Question: Iam using this modal with bootstrap:
'''
<div class="modal" id="contact-update-view">
<div class="modal-dialog">
<div class="modal-content">
<div class="modal-header">
<button type="button" class="close" data-dismiss="modal" aria-label="Close"><span aria-hidden="true">&times;</span></button>
<h4 class="modal-title">Update contact</h4>
</div>
<form class="form-horizontal">
<div class="modal-body">
<div class="form-group">
<label for="contact-create-name" class="col-sm-4 control-label">Name</label>
<div class="col-sm-8">
<div class="input-group">
<div class="input-group-addon">
<span class="glyphicon glyphicon-user"></span>
</div>
<input type="text" class="form-control" id="contact-create-name" name="contact-create-name" data-minlength="2" placeholder="Contact's Name" data-error="Name should atleast be 2 characters long" required />
<div class="help-block with-errors"></div>
</div>
</div>
</div>
<div class="form-group">
<label for="contact-create-phone" class="col-sm-4 control-label">Phone</label>
<div class="col-sm-8">
<div class="input-group">
<div class="input-group-addon">
<span class="glyphicon glyphicon-phone"></span>
</div>
<input type="tel" class="form-control" id="contact-create-phone" name="contact-create-phone" placeholder="Phone Number" pattern="^(?:(?:\+?1\s*(?:[.-]\s*)?)?(?:\(\s*([2-9]1[02-9]|[2-9][02-8]1|[2-9][02-8][02-9])\s*\)|([2-9]1[02-9]|[2-9][02-8]1|[2-9][02-8][02-9]))\s*(?:[.-]\s*)?)?([2-9]1[02-9]|[2-9][02-9]1|[2-9][02-9]{2})\s*(?:[.-]\s*)?([0-9]{4})(?:\s*(?:#|x\.?|ext\.?|extension)\s*(\d+))?$" data-error="Enter a valid phone number" required/>
<div class="help-block with-errors"></div>
</div>
</div>
</div>
<div class="form-group">
<label for="contact-create-email" class="col-sm-4 control-label">Email</label>
<div class="col-sm-8">
<div class="input-group">
<div class="input-group-addon">
<span class="glyphicon glyphicon-envelope"></span>
</div>
<input type="email" class="form-control" id="contact-create-email" name="contact-create-email" placeholder="Email" required data-error="The email is invalid"/>
<div class="help-block with-errors"></div>
</div>
</div>
</div>
</div>
<div class="modal-footer">
<div class="form-group">
<div class="col-sm-offset-4 col-sm-8">
<button type="submit" class="btn btn-success" data-toggle="tooltip" title="Yep! Two exclamations and a question mark,arent you excited?">Add contact!</button>
</div>
</div>
</div>
</form>
</div>
</div>
</div>
'''
I use the 'bootcards-desktop.css' <URL>,I find that the backdrop is displayed above the 'modal'.When I click on the modal it is dismissed immediately.
I open the modal with this:
'''
<button type="button" class="btn btn-default btn-edit" data-toggle="modal" data-target="#contact-update-view">
<span class="glyphicon glyphicon-pencil"></span>
</button>
'''
I see this difference in the css:
'''
.modal
z-index:1050;
position:fixed;
.modal-backdrop:
position:fixed;
z-index:1040;
'''
When I click on the modal,it disappears(as if there was a backdrop on top of the modal),how can I get the modal to work correctly with bootcards?
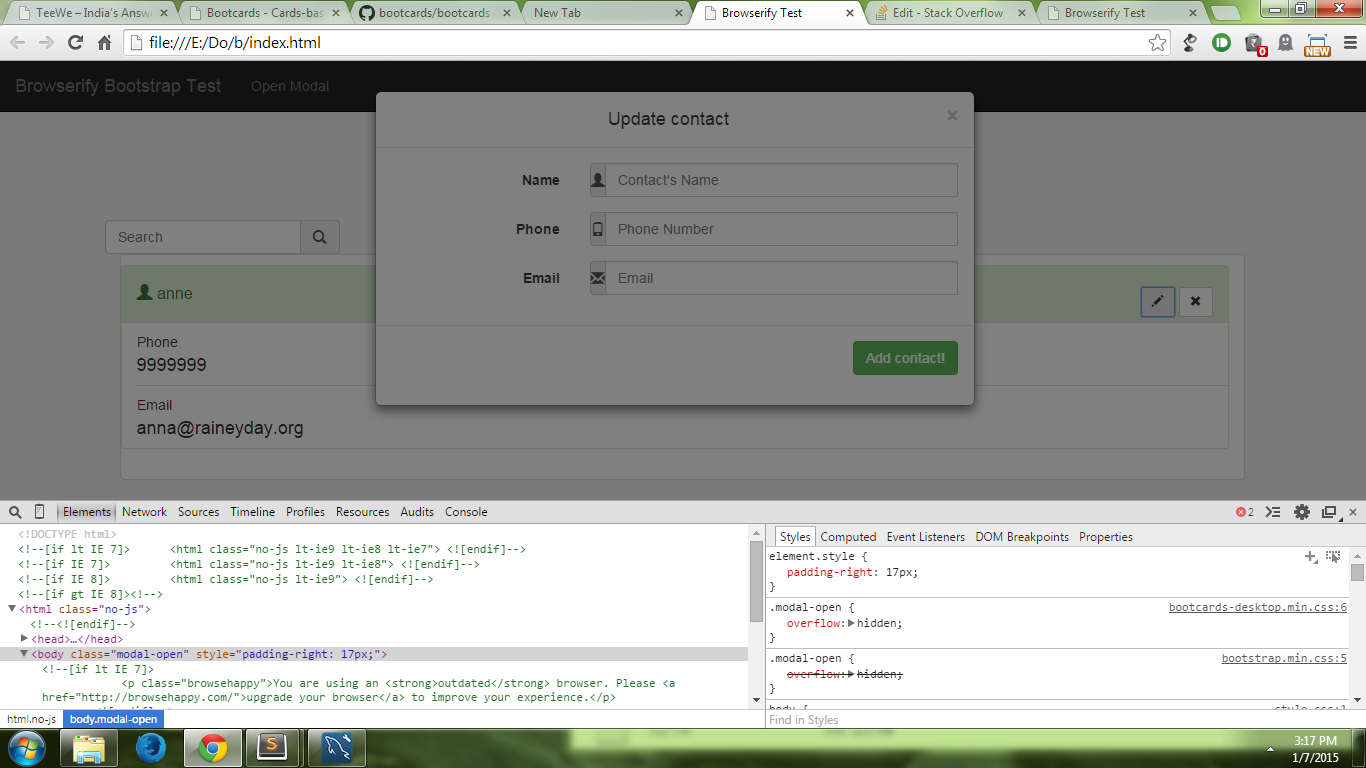
Answer: It's not a Bootstrap 3.3.1 issues, nor a Bootcards issue. The problem is in the setup: the 'bootcards-desktop.min.css' file (as well as the Android and iOS versions) is a concatenated version of Bootstrap (v3.2.0 at the moment) as well as the Bootcards CSS file. This is offered so you have one less HTTP request to make. In the 'dist' folder of the Bootcards download, you'll also find versions of the CSS files without the built-in Bootstrap: they have a '-lite' suffix (and are a lot smaller...).
In your Plunkr, if I change the Bootstrap version to v3.3.1 AND change 'bootcards-desktop.min.css' to 'bootcards-desktop-lite.min.css' it all works again.
I'll release another version of Bootcards soon that will extend Bootstrap v3.3.1.